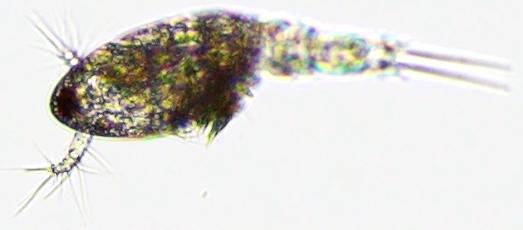
Label: Zooplankton